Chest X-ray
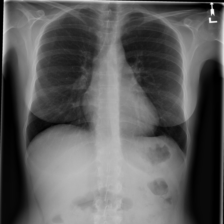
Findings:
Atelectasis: negative
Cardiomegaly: negative
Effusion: negative
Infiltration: positive
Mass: negative
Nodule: negative
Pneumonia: negative
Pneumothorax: negative
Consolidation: negative
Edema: negative
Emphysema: negative
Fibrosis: negative
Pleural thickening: negative
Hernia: negative